【题型】填空题　【知识点】平面几何　【难度】easy
如图, 已知 $\triangle ABC$ 在边长为 1 个单位的方格纸中, 三角形的顶点在小正方形顶点位置, 那么 $\angle ABC$ 的正切值为\_\_\_\_\_\_。

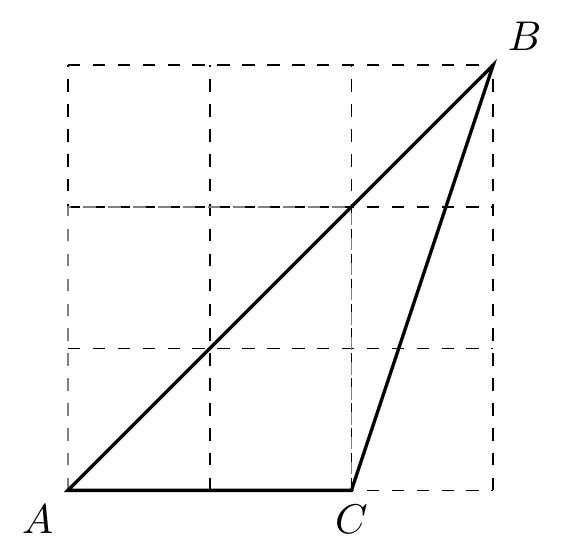
【解答】
解：连接 $CD$, 如图所示,

易得 $\triangle BCD$ 是直角三角形,

由勾股定理得,

$CD = \sqrt{1^2 + 1^2} = \sqrt{2}$, $BD = \sqrt{2^2 + 2^2} = 2\sqrt{2}$,

在 $\text{Rt}\triangle BCD$ 中,

$\tan \angle ABC = \frac{CD}{BD} = \frac{\sqrt{2}}{2\sqrt{2}} = \frac{1}{2}$。

故答案为：$\frac{1}{2}$。
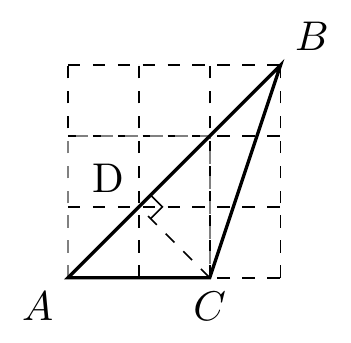